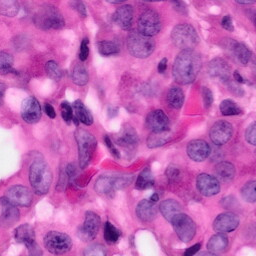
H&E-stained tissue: Pancreatic